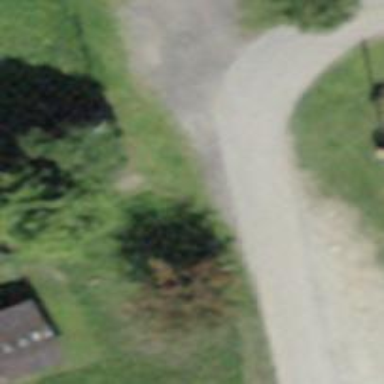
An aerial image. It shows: Guidepost providing information.